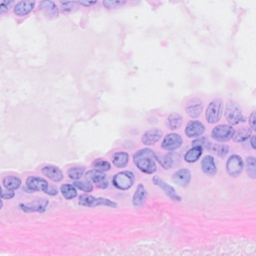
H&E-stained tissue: Breast